Interaction volume radius: 5 \u00c5
Interaction volume height: 30 \u00c5
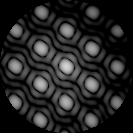
Disorder parameter: 0.01672